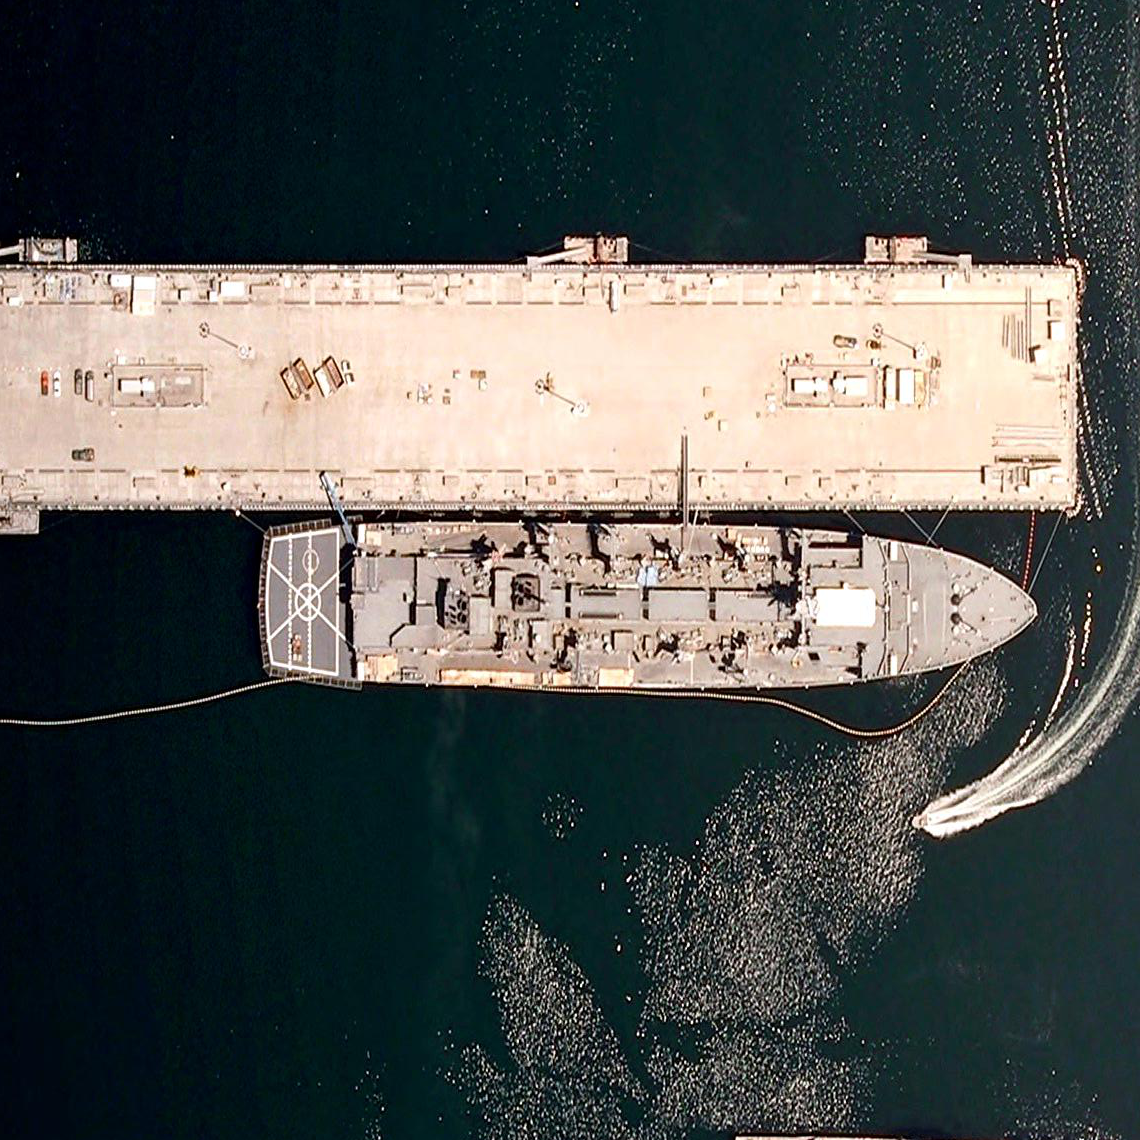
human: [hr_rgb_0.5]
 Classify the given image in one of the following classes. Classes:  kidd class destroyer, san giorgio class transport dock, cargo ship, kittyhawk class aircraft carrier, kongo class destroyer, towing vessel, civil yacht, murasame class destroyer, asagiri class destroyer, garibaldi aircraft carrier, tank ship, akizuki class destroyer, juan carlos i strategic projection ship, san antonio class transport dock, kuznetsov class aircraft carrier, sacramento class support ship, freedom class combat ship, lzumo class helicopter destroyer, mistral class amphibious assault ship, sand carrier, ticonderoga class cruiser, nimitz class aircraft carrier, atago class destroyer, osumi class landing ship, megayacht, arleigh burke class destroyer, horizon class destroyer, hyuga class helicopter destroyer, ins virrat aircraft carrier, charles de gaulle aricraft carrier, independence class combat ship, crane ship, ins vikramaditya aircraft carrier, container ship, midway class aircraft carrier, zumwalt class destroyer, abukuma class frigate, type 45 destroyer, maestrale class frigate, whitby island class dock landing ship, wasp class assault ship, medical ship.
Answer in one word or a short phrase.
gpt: Sacramento class support ship